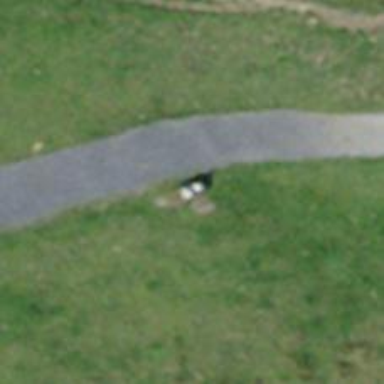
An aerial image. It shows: Bench for seating.